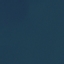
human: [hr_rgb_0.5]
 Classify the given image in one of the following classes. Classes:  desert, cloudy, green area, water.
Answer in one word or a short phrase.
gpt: water